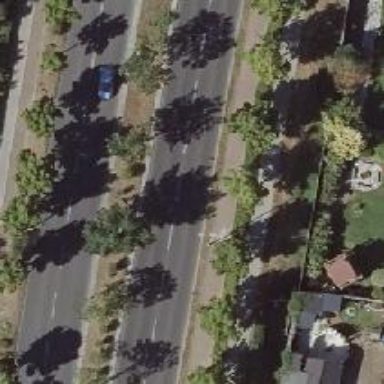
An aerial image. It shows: Beautiful avenue lined with deciduous broadleaved trees.